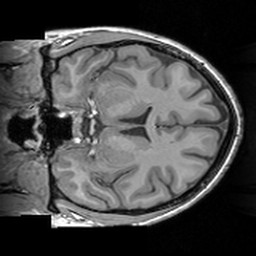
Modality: T1w
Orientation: coronal
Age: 24
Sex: female
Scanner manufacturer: siemens
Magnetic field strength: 3 T
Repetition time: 1.63 s
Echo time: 0.00311 s